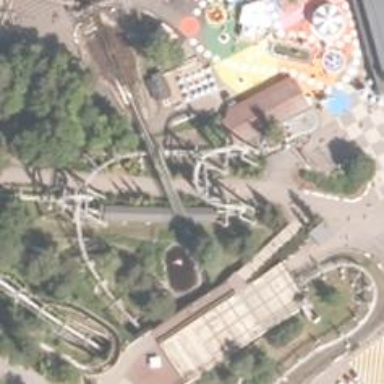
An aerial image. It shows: Miniature railway attraction with roller coaster.